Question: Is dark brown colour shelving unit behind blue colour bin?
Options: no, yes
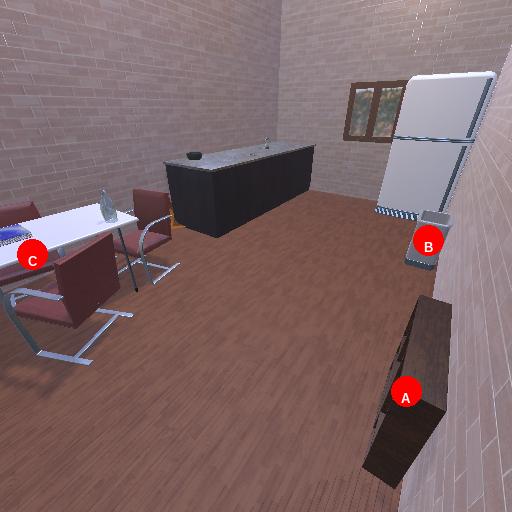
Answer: no